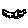
Label: bird